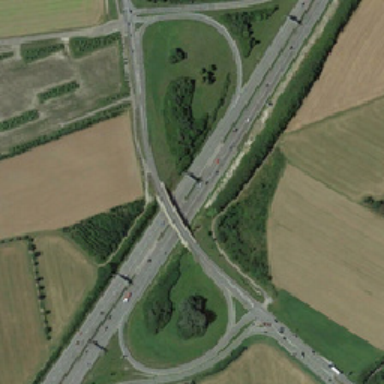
The eight-shaped viaduct is surrounded by farmland .